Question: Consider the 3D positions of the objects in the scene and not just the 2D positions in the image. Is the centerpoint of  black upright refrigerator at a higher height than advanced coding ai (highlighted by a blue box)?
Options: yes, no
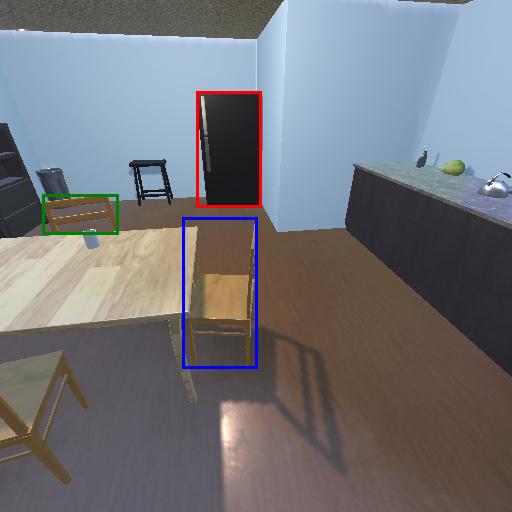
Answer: yes